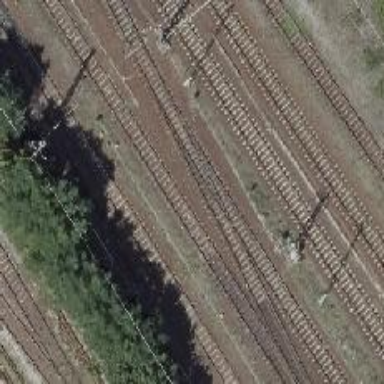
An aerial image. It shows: Railway switch.